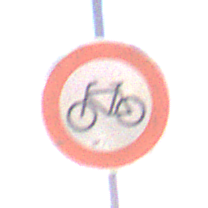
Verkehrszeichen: VerbotRadverkehr
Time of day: Midday
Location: Outdoor (Nature)
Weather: Clear
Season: NotSpecified
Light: Natural